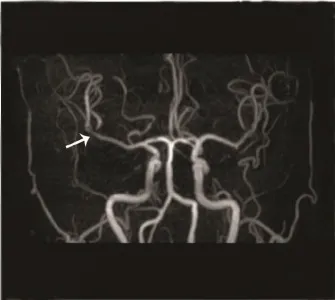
Imageological changes before admission. Magnetic resonance angiography performed in November 2017 showed (E, F) mild stenosis in the right middle cerebral artery.
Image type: radiology (mri)